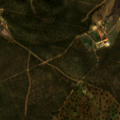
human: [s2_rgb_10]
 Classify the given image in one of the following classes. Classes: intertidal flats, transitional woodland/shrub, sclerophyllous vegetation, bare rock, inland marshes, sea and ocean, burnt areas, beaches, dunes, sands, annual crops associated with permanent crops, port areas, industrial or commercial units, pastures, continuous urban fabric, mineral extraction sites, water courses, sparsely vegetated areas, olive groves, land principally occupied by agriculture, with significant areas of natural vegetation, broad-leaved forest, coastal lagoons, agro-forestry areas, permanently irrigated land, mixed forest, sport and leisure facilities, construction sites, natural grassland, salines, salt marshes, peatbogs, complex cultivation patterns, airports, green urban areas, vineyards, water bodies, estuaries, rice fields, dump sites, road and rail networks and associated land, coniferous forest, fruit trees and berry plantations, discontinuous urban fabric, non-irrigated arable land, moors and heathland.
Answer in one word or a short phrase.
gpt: olive groves, agro-forestry areas